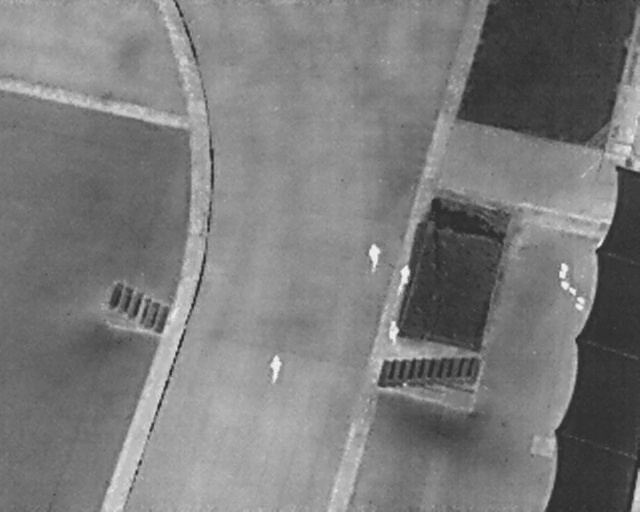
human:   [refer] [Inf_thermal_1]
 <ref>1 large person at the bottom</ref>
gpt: <box>[[40, 70, 45, 73, 1]]</box>